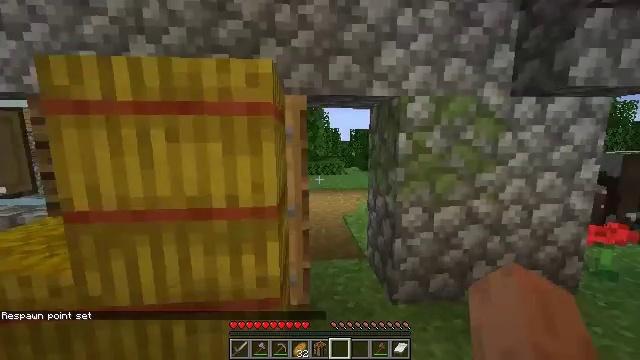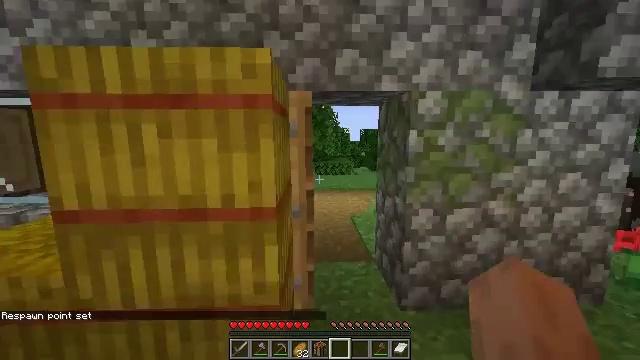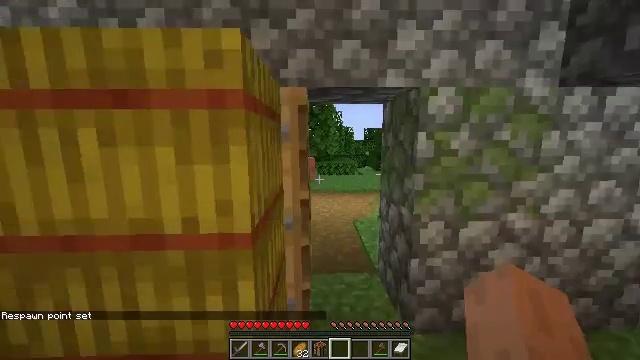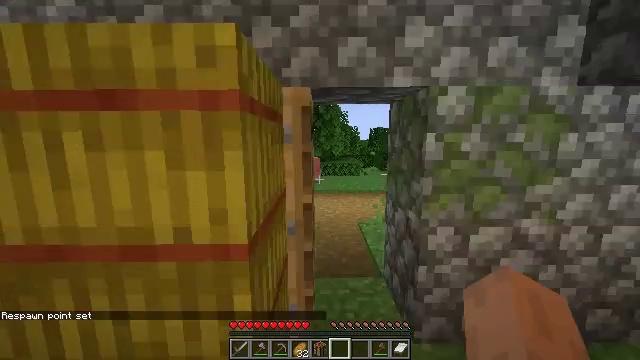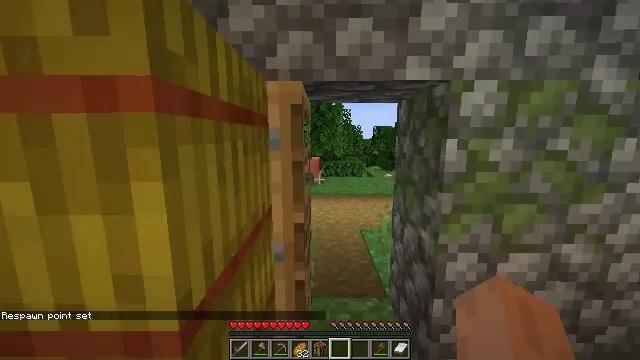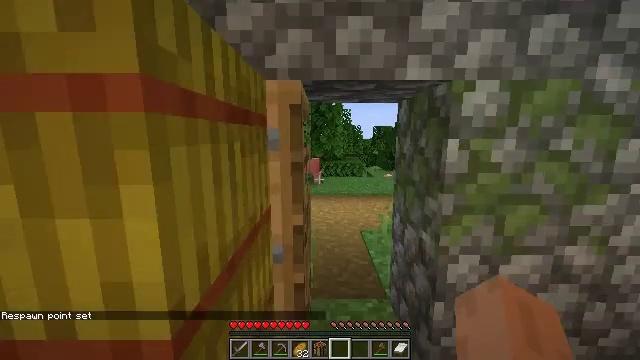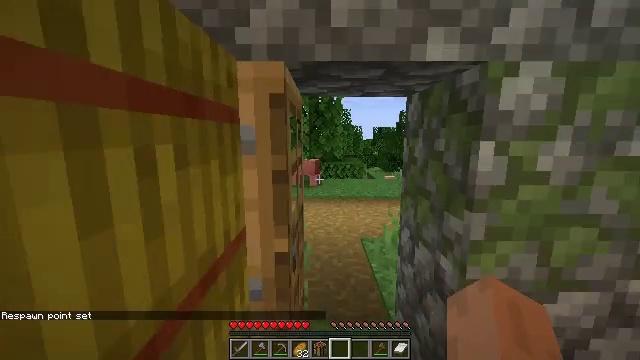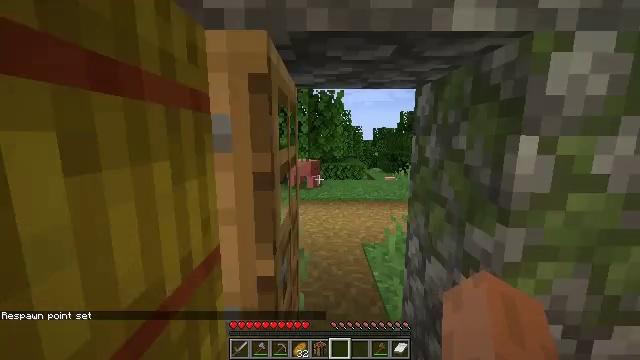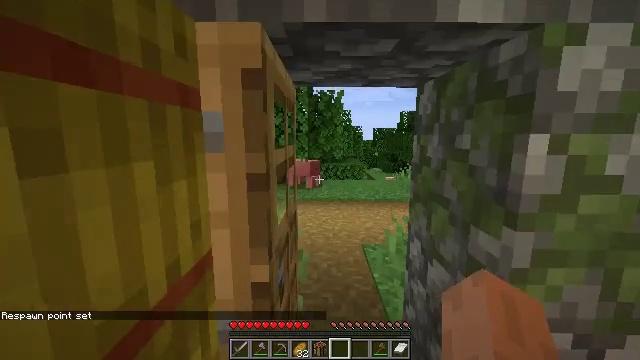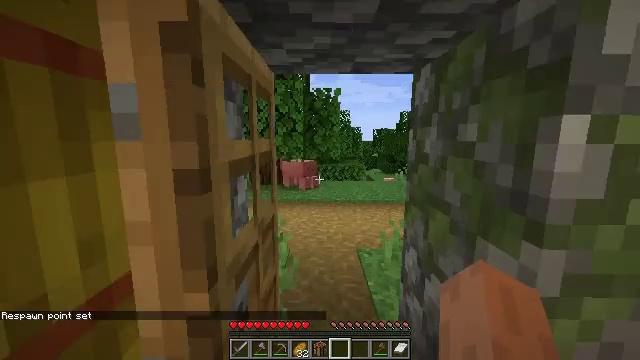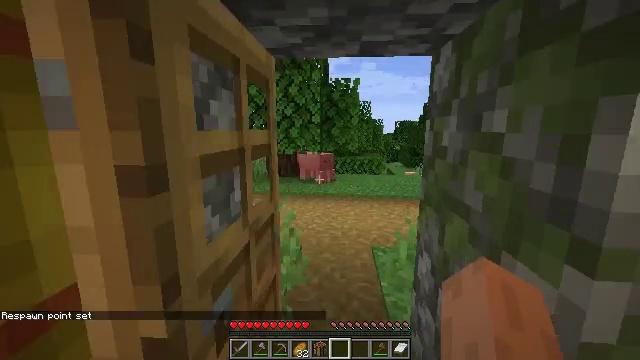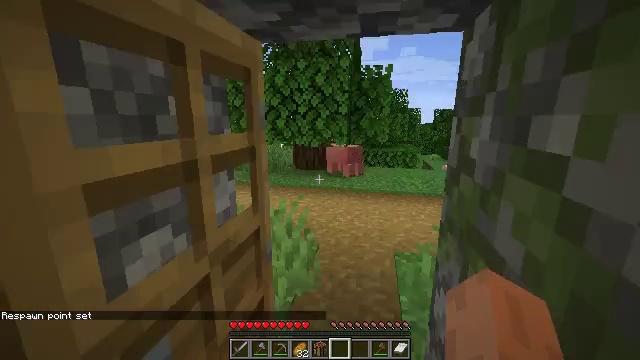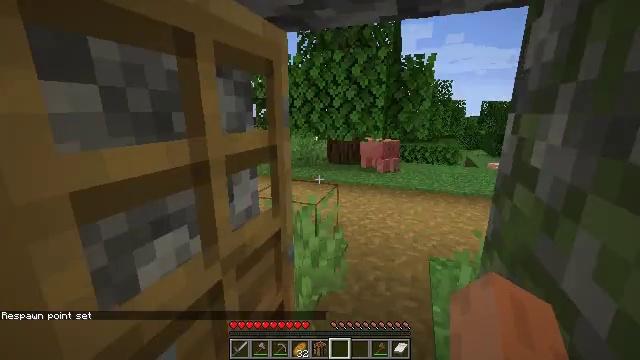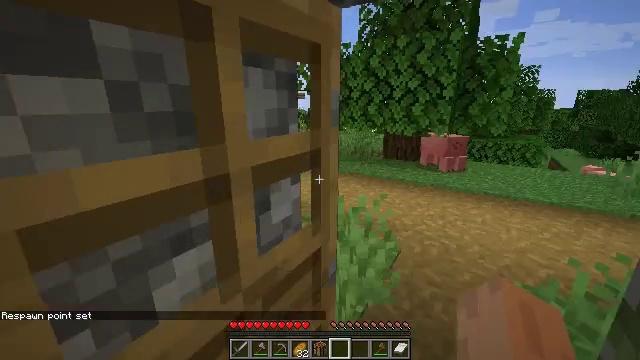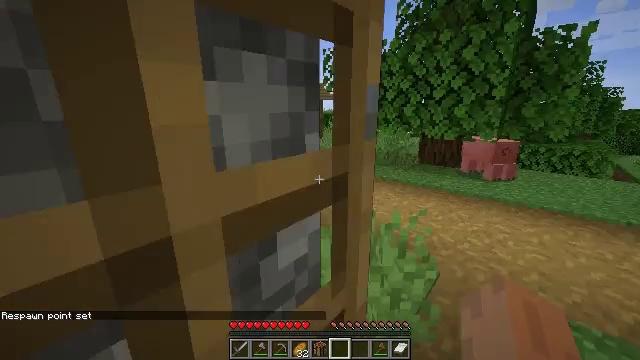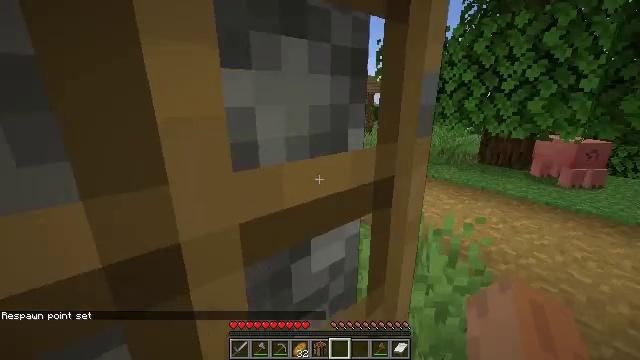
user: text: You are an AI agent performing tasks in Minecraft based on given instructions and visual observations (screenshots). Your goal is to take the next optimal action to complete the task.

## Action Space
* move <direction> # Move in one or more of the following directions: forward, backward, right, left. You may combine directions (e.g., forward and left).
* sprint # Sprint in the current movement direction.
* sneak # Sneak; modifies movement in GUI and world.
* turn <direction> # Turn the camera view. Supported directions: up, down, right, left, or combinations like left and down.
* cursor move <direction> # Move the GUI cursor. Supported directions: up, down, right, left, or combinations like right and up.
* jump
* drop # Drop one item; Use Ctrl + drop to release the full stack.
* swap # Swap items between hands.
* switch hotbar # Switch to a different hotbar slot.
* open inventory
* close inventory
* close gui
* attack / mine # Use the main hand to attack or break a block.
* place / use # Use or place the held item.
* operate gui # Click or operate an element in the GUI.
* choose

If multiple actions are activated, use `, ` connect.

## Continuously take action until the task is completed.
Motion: motion action
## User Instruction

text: Break the grass path to collect materials.
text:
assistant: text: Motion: move forward, turn left
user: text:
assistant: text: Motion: move forward
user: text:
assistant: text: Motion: move forward, turn left
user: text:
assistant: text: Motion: move forward
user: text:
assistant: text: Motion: move forward
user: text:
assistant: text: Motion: move forward
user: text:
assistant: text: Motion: move forward
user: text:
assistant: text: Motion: move forward and move right
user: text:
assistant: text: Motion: move forward and move right
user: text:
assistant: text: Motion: move forward and move right, turn left and down
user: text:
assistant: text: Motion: move forward and move right, turn left and down
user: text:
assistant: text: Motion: move forward, turn left and down
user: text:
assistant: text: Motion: move forward, turn left and down
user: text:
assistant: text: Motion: move forward, turn left
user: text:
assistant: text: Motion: move forward and move right, turn left and down
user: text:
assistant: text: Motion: move forward and move right, turn left and down
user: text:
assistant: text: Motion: move forward and move right, turn left
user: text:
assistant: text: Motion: move right, turn left
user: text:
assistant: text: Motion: move back and move right, turn left and up
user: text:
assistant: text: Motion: move back, turn left and up
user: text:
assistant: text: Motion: move back, turn left
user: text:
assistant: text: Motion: turn left
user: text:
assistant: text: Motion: turn left
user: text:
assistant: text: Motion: no_op
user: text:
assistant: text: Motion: use / place
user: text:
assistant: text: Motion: use / place
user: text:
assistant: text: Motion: no_op
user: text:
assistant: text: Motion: no_op
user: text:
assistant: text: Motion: no_op
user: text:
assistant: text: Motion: turn right and up